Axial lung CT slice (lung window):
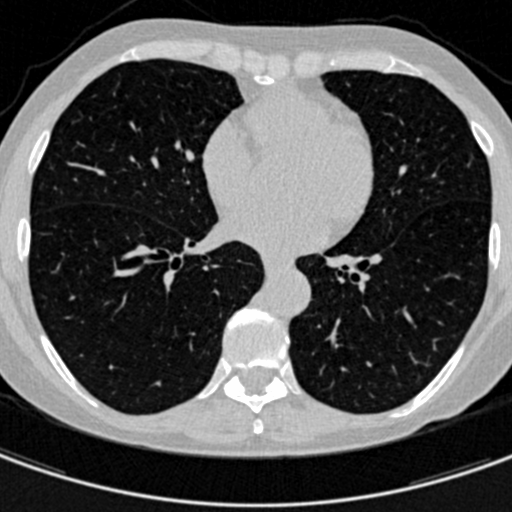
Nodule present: no